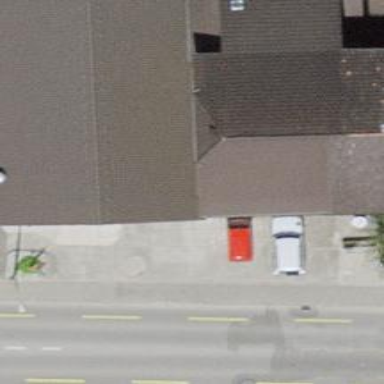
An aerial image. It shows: Restaurant.